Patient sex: F
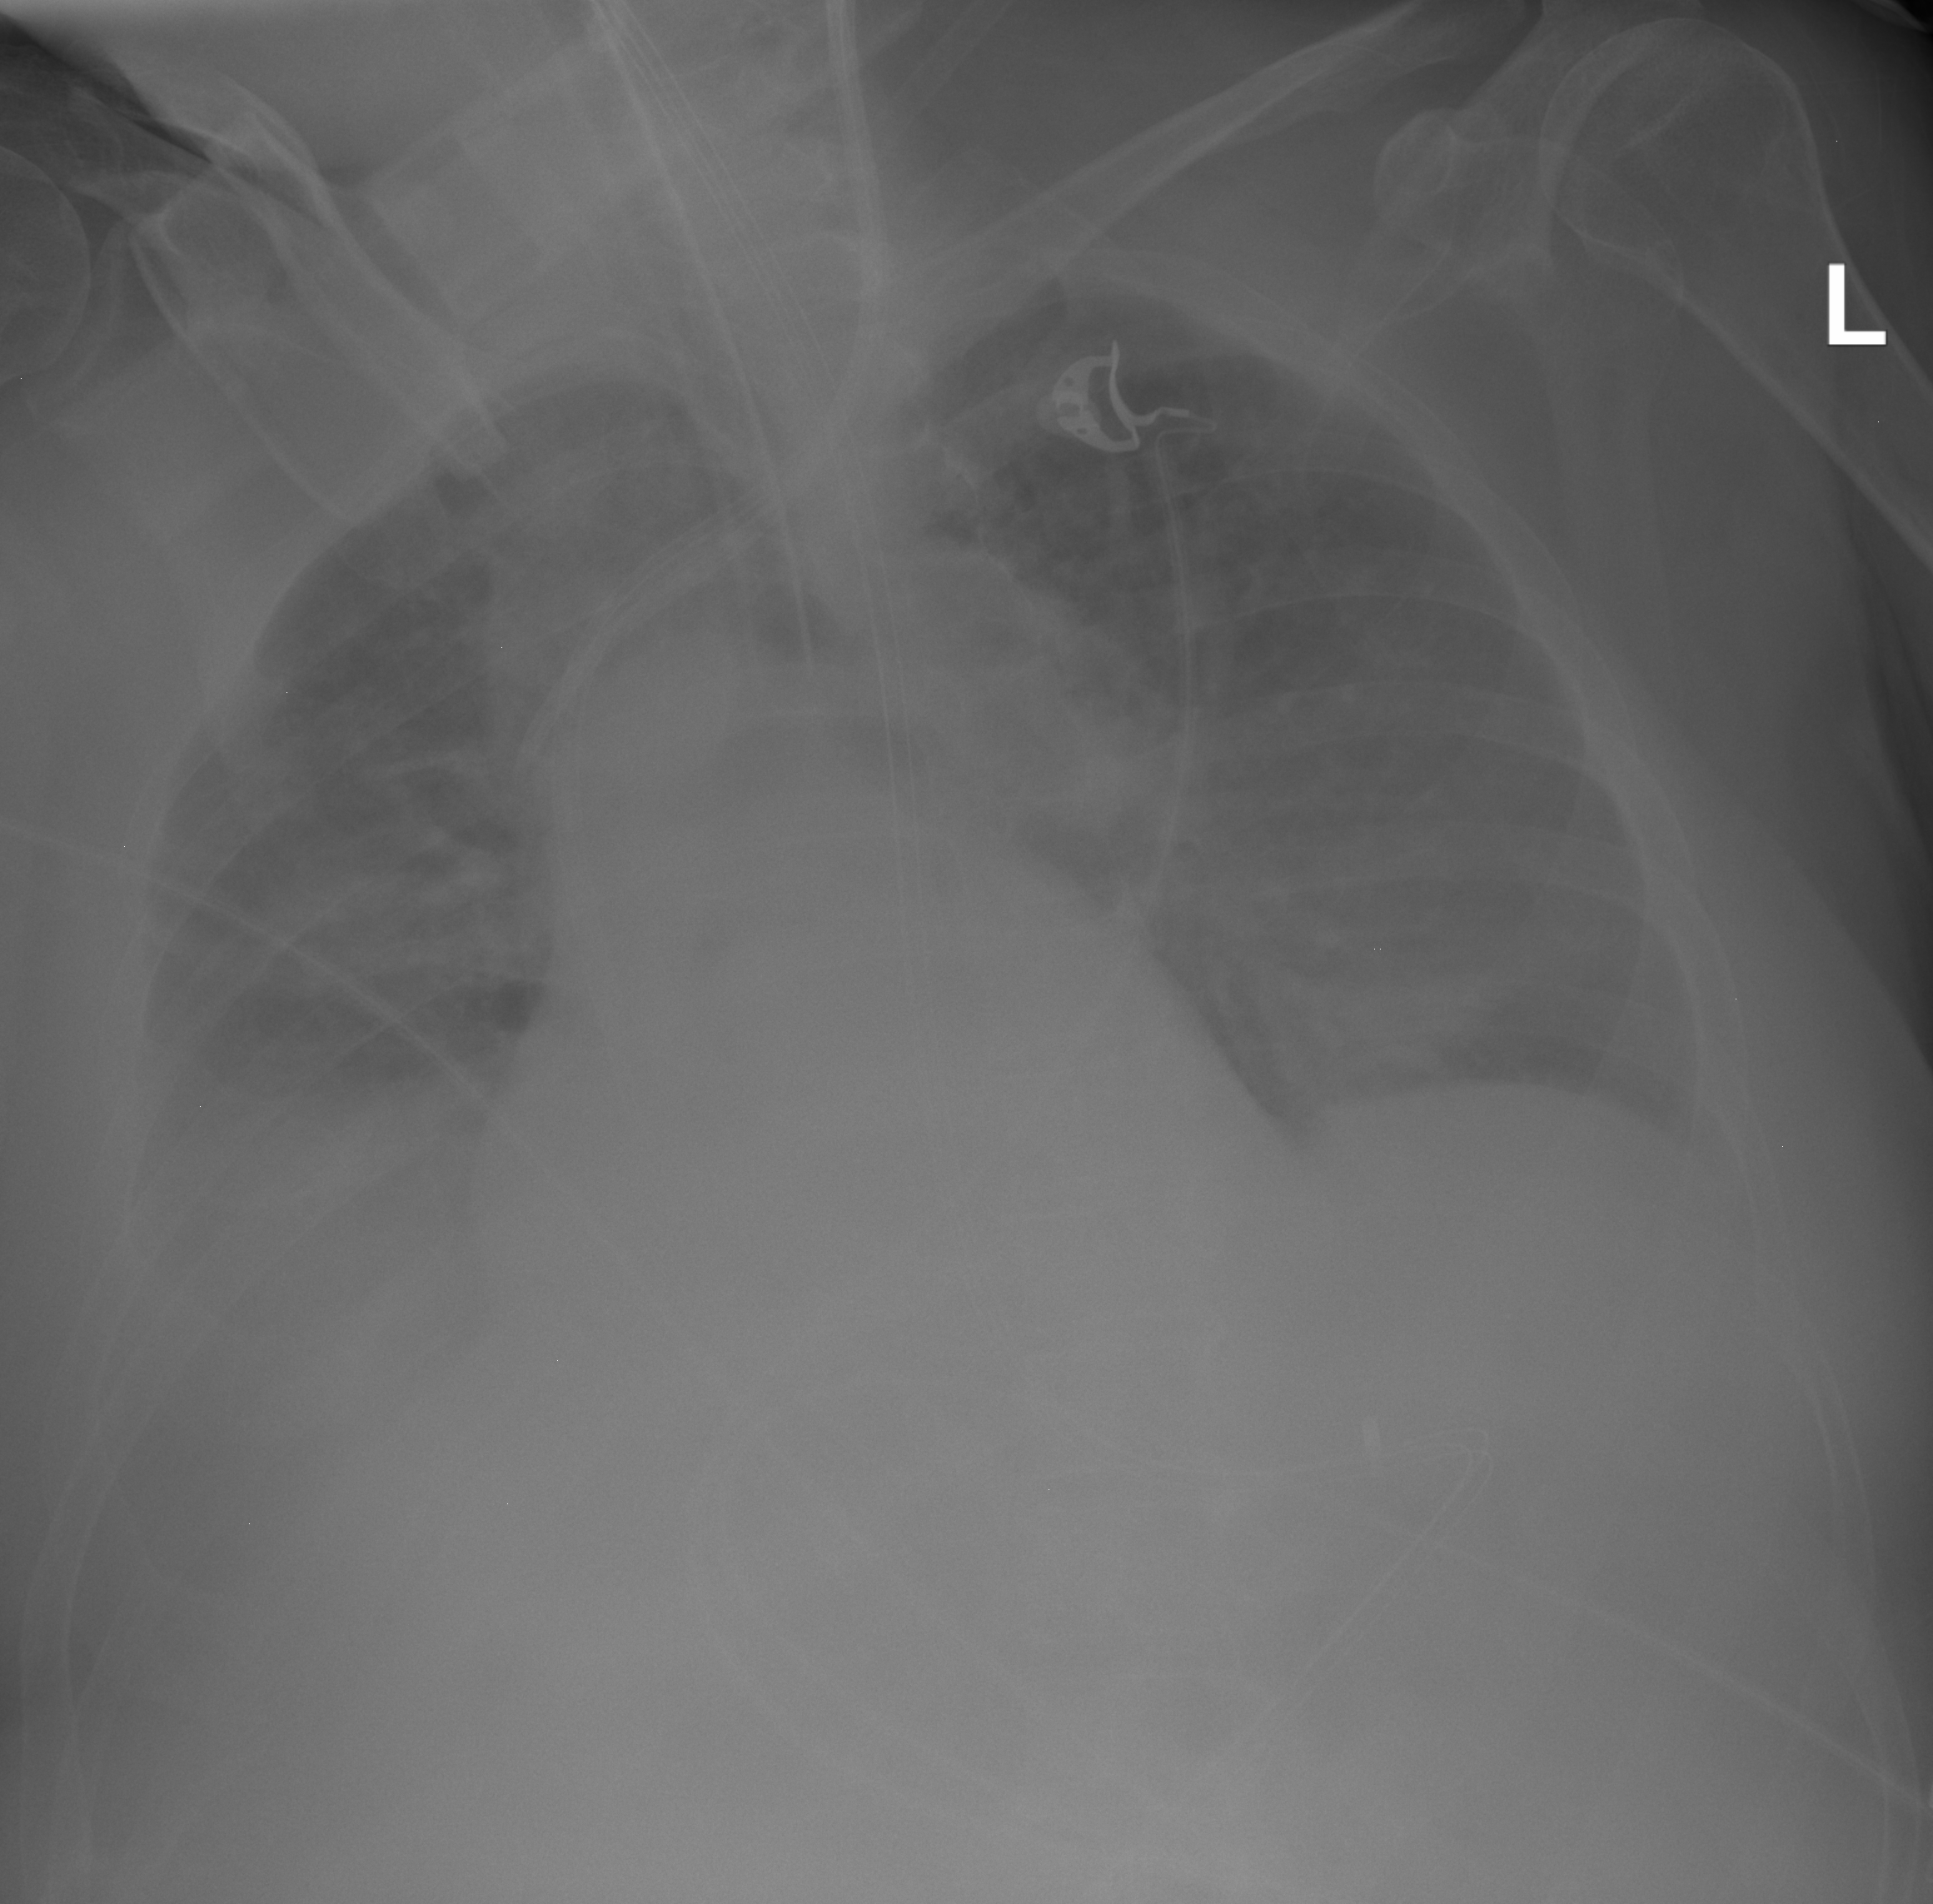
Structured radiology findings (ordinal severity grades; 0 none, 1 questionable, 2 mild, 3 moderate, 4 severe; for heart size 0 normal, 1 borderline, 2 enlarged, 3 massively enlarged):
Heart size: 0
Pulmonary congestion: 0
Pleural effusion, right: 0
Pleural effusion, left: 2
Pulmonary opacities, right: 0
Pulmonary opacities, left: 0
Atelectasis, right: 3
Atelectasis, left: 2